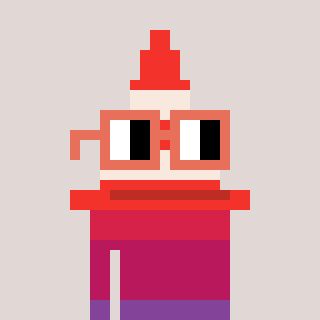
a pixel art character with square orange glasses, a cone-shaped head and a yellow-colored body on a warm background